Question: I have the below table in my DB

I need ONE select query in order to get:
1. Total duration for each A where Type=1... type=2... type=3
2. Count(A) for each type (where type-1... type =2 and type=3
So my result would be like this:
A Count of Type1 Count of Type 2 AVG(Duration) Type1 AVG(Duration)Type2
---
1029 20 15 200 156
What is the exact query to get the above result?
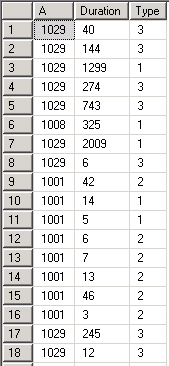
Answer: This is what are you looking for:
'''
SELECT DISTINCT a,
SUM(CASE WHEN type = 1 THEN 1 ELSE 0 END) OVER (PARTITION BY a) AS count_of_type_1,
SUM(CASE WHEN type = 2 THEN 1 ELSE 0 END) OVER (PARTITION BY a) AS count_of_type_2,
SUM(CASE WHEN type = 3 THEN 1 ELSE 0 END) OVER (PARTITION BY a) AS count_of_type_3,
AVG(CASE WHEN type = 1 THEN duratuion ELSE 0 END) OVER (PARTITION BY a) AS avg_duration_of_type_1,
AVG(CASE WHEN type = 2 THEN duratuion ELSE 0 END) OVER (PARTITION BY a) AS avg_duration_of_type_2,
AVG(CASE WHEN type = 3 THEN duratuion ELSE 0 END) OVER (PARTITION BY a) AS avg_duration_of_type_3,
SUM(CASE WHEN type = 1 THEN duratuion ELSE 0 END) OVER (PARTITION BY a) AS total_duration_of_type_1,
SUM(CASE WHEN type = 2 THEN duratuion ELSE 0 END) OVER (PARTITION BY a) AS total_duration_of_type_2,
SUM(CASE WHEN type = 3 THEN duratuion ELSE 0 END) OVER (PARTITION BY a) AS total_duration_of_type_3
FROM your_table
'''